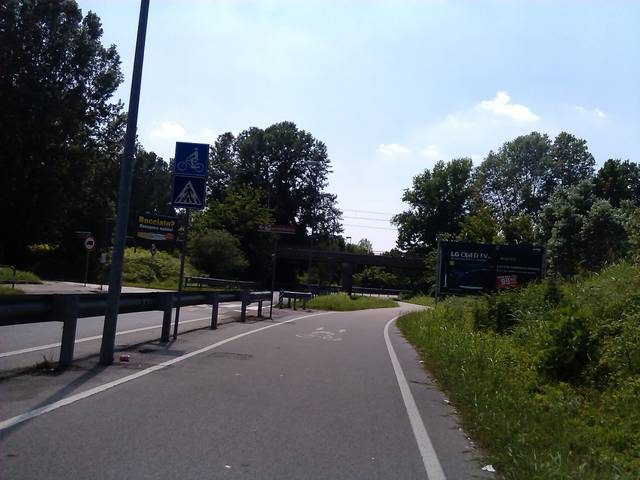
Region: Italy
Coordinates: 45.404, 11.924